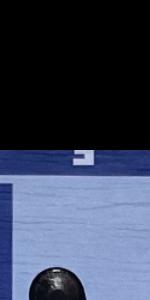
Label: Empty